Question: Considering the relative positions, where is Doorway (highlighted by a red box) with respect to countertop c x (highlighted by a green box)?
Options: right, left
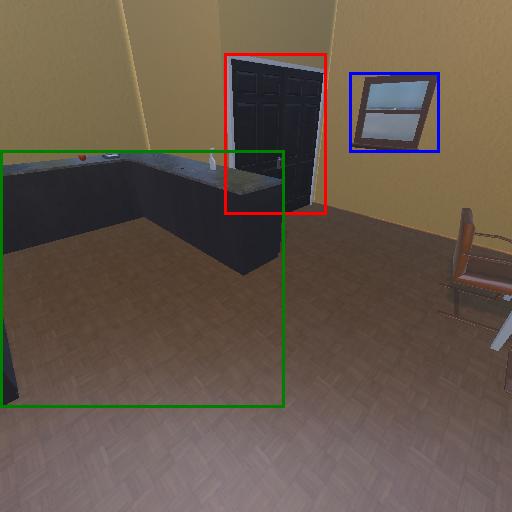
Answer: right